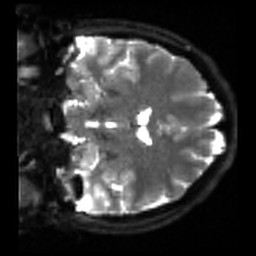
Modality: sbref
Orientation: coronal
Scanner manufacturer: siemens
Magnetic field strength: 3 T
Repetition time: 4 s
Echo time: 0.0594 s